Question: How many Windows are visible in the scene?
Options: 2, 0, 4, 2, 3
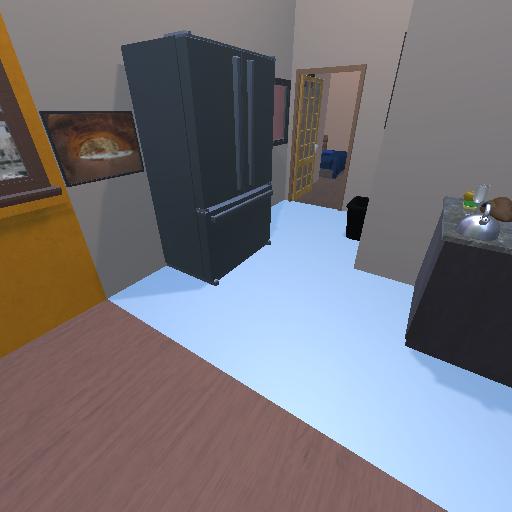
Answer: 2